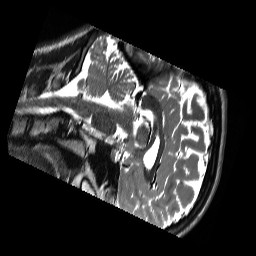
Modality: T2w
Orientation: sagittal
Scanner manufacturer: siemens
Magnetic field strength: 3 T
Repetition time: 13.52 s
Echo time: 0.088 s